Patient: sex M, age 61
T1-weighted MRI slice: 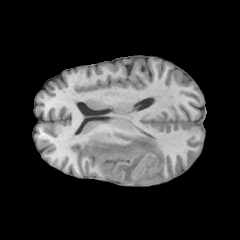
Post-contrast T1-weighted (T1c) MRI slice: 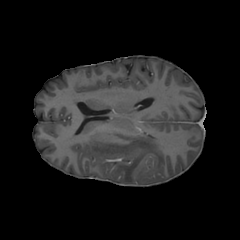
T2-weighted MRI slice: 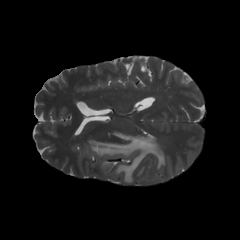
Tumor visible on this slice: yes
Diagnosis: Glioblastoma, IDH-wildtype
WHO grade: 4